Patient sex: M
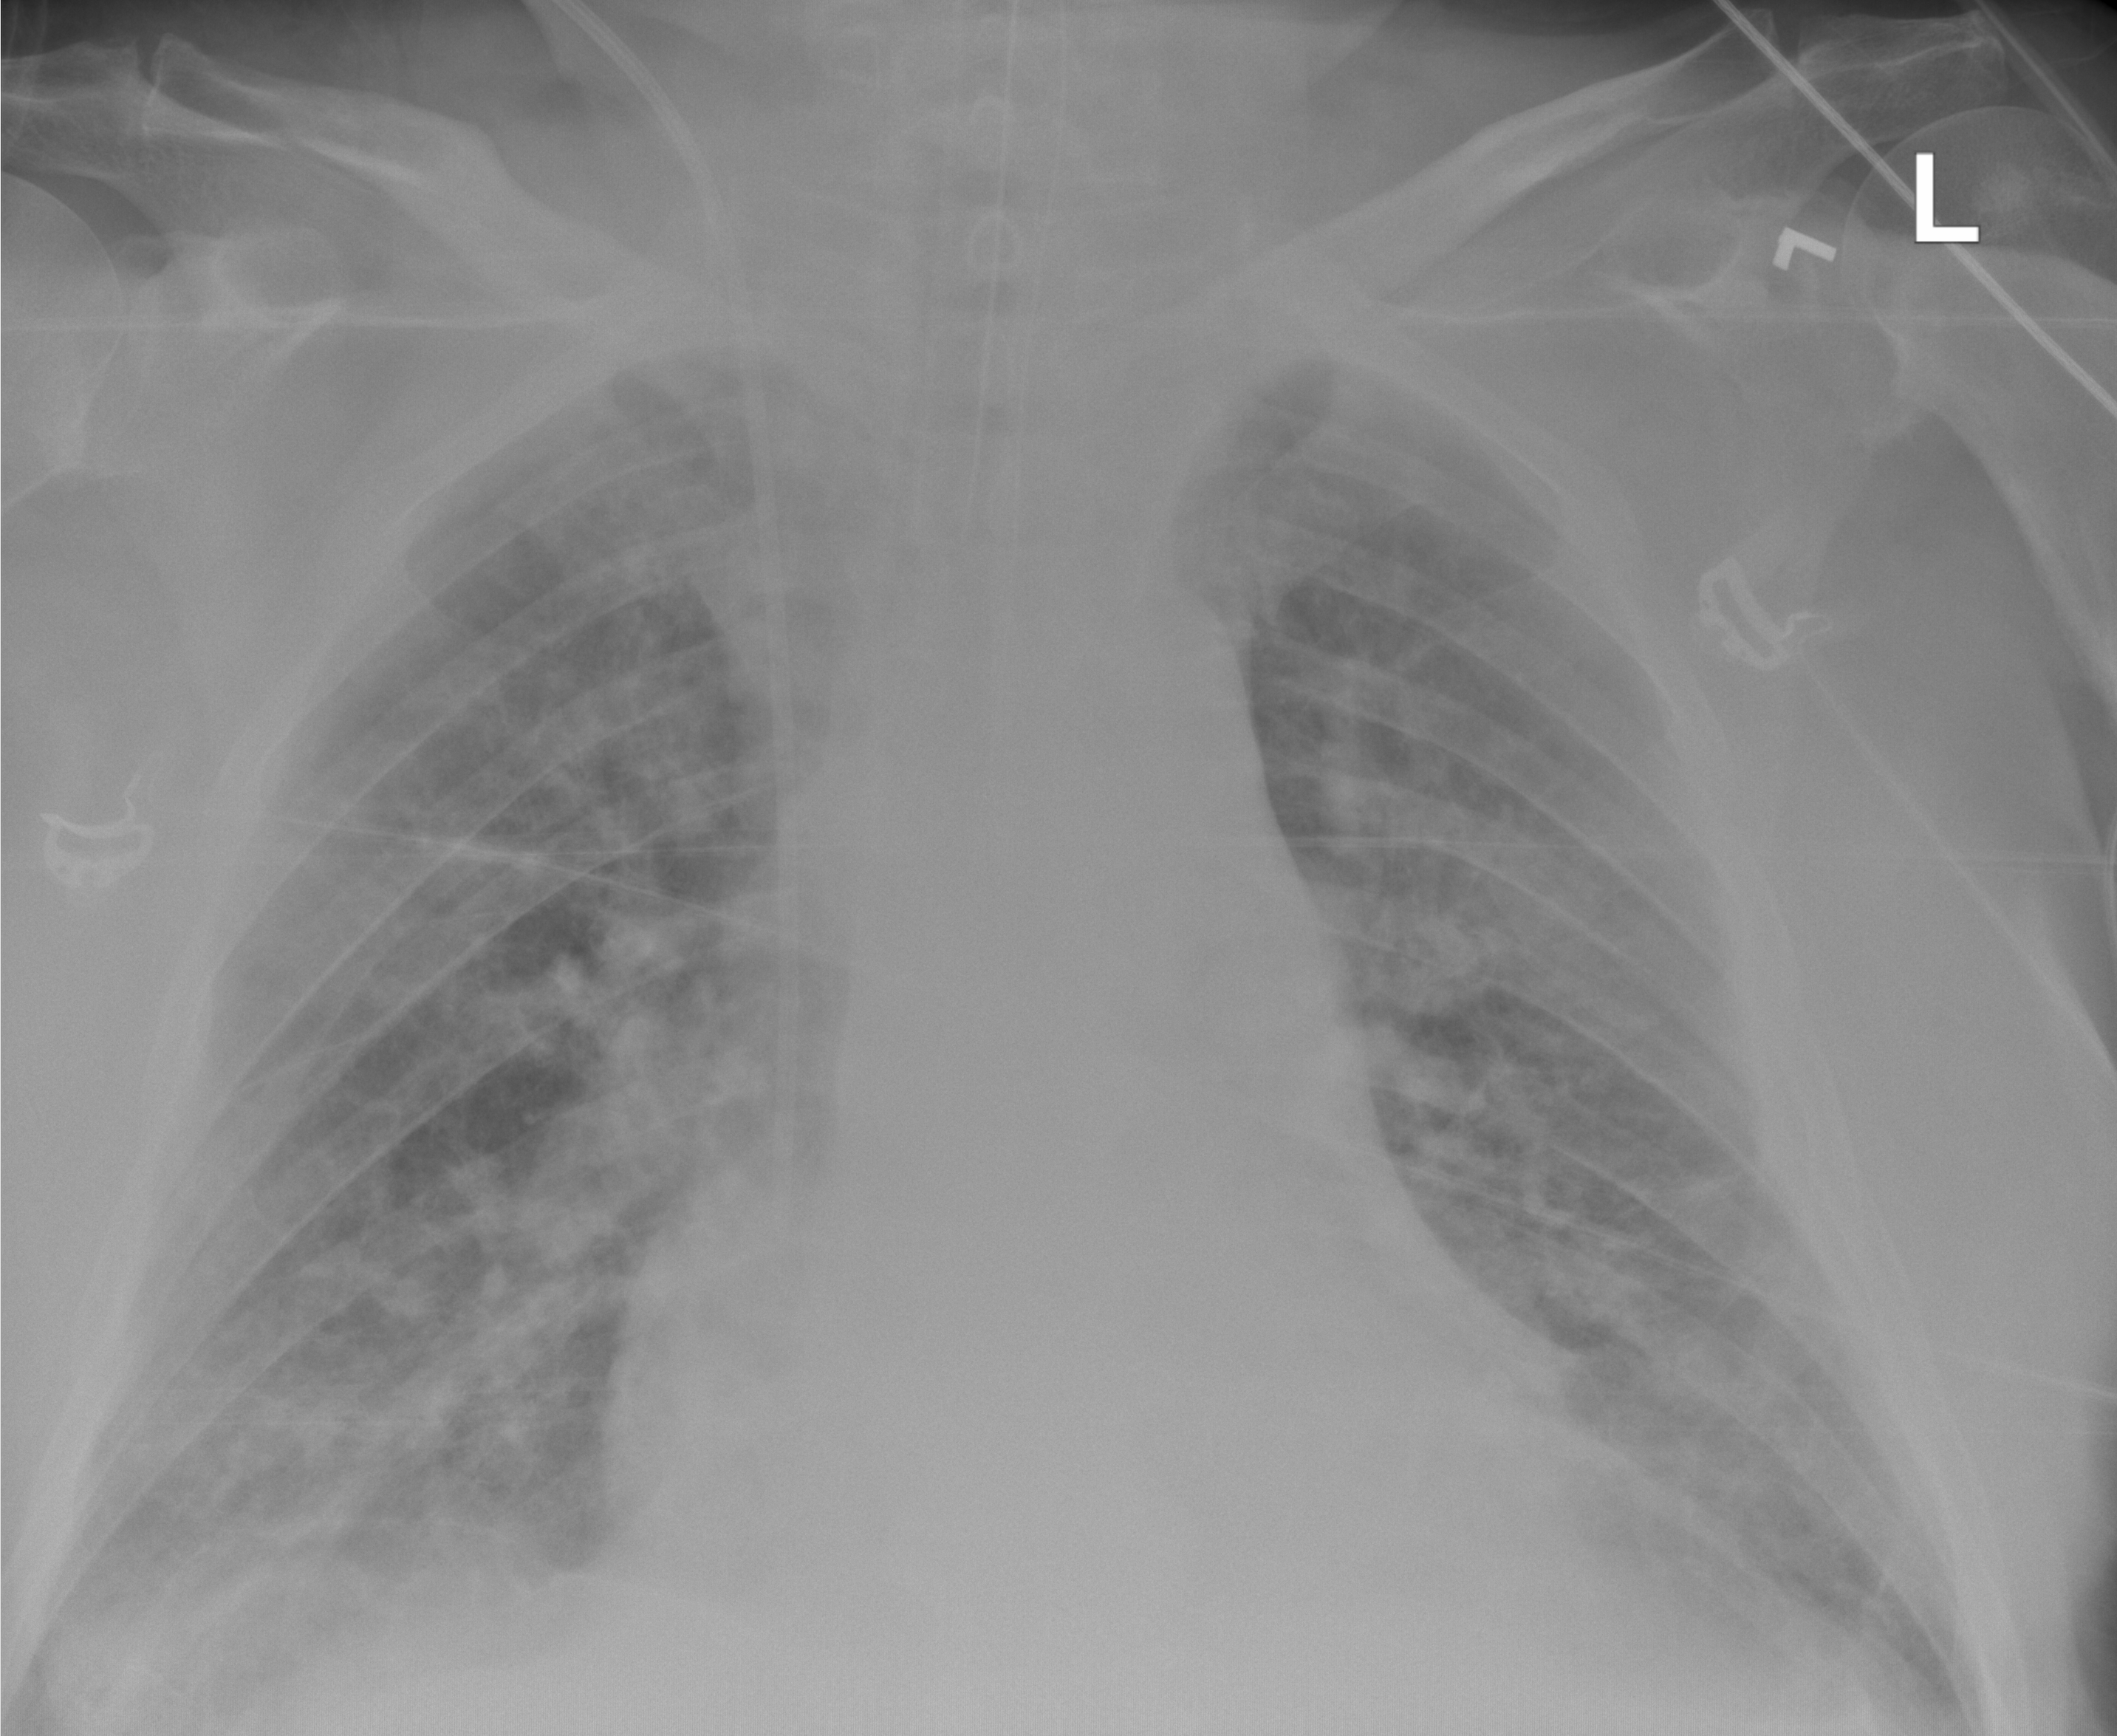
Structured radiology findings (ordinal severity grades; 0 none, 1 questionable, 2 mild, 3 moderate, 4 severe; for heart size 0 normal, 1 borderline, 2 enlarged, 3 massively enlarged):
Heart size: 2
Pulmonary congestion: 2
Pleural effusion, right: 1
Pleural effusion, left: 1
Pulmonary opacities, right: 2
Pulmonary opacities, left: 2
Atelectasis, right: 0
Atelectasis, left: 0